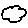
Label: cloud